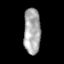
Tissue: skin
Cell type: Epithelial cells
Senescence score: 0.2268
Nuclear area (px): 760
Mean DAPI intensity: 168.396